Interaction volume radius: 5 \u00c5
Interaction volume height: 10 \u00c5
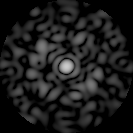
Disorder parameter: 0.7909